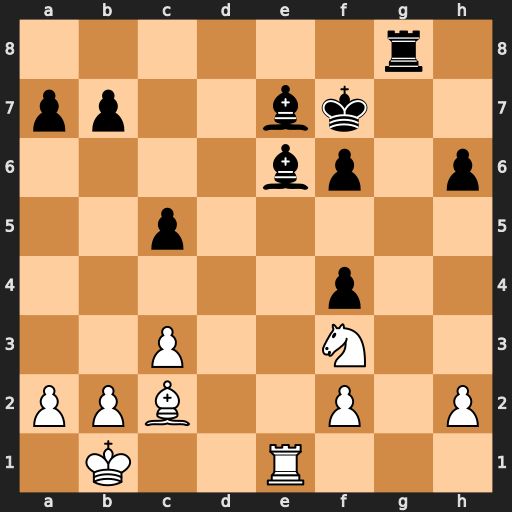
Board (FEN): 6r1/pp2bk2/4bp1p/2p5/5p2/2P2N2/PPB2P1P/1K2R3
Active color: w
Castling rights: -
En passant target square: -
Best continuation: Rxe6 Kxe6 Bb3+ c4 Bxc4+